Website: crate-barrel
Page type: cross-sells
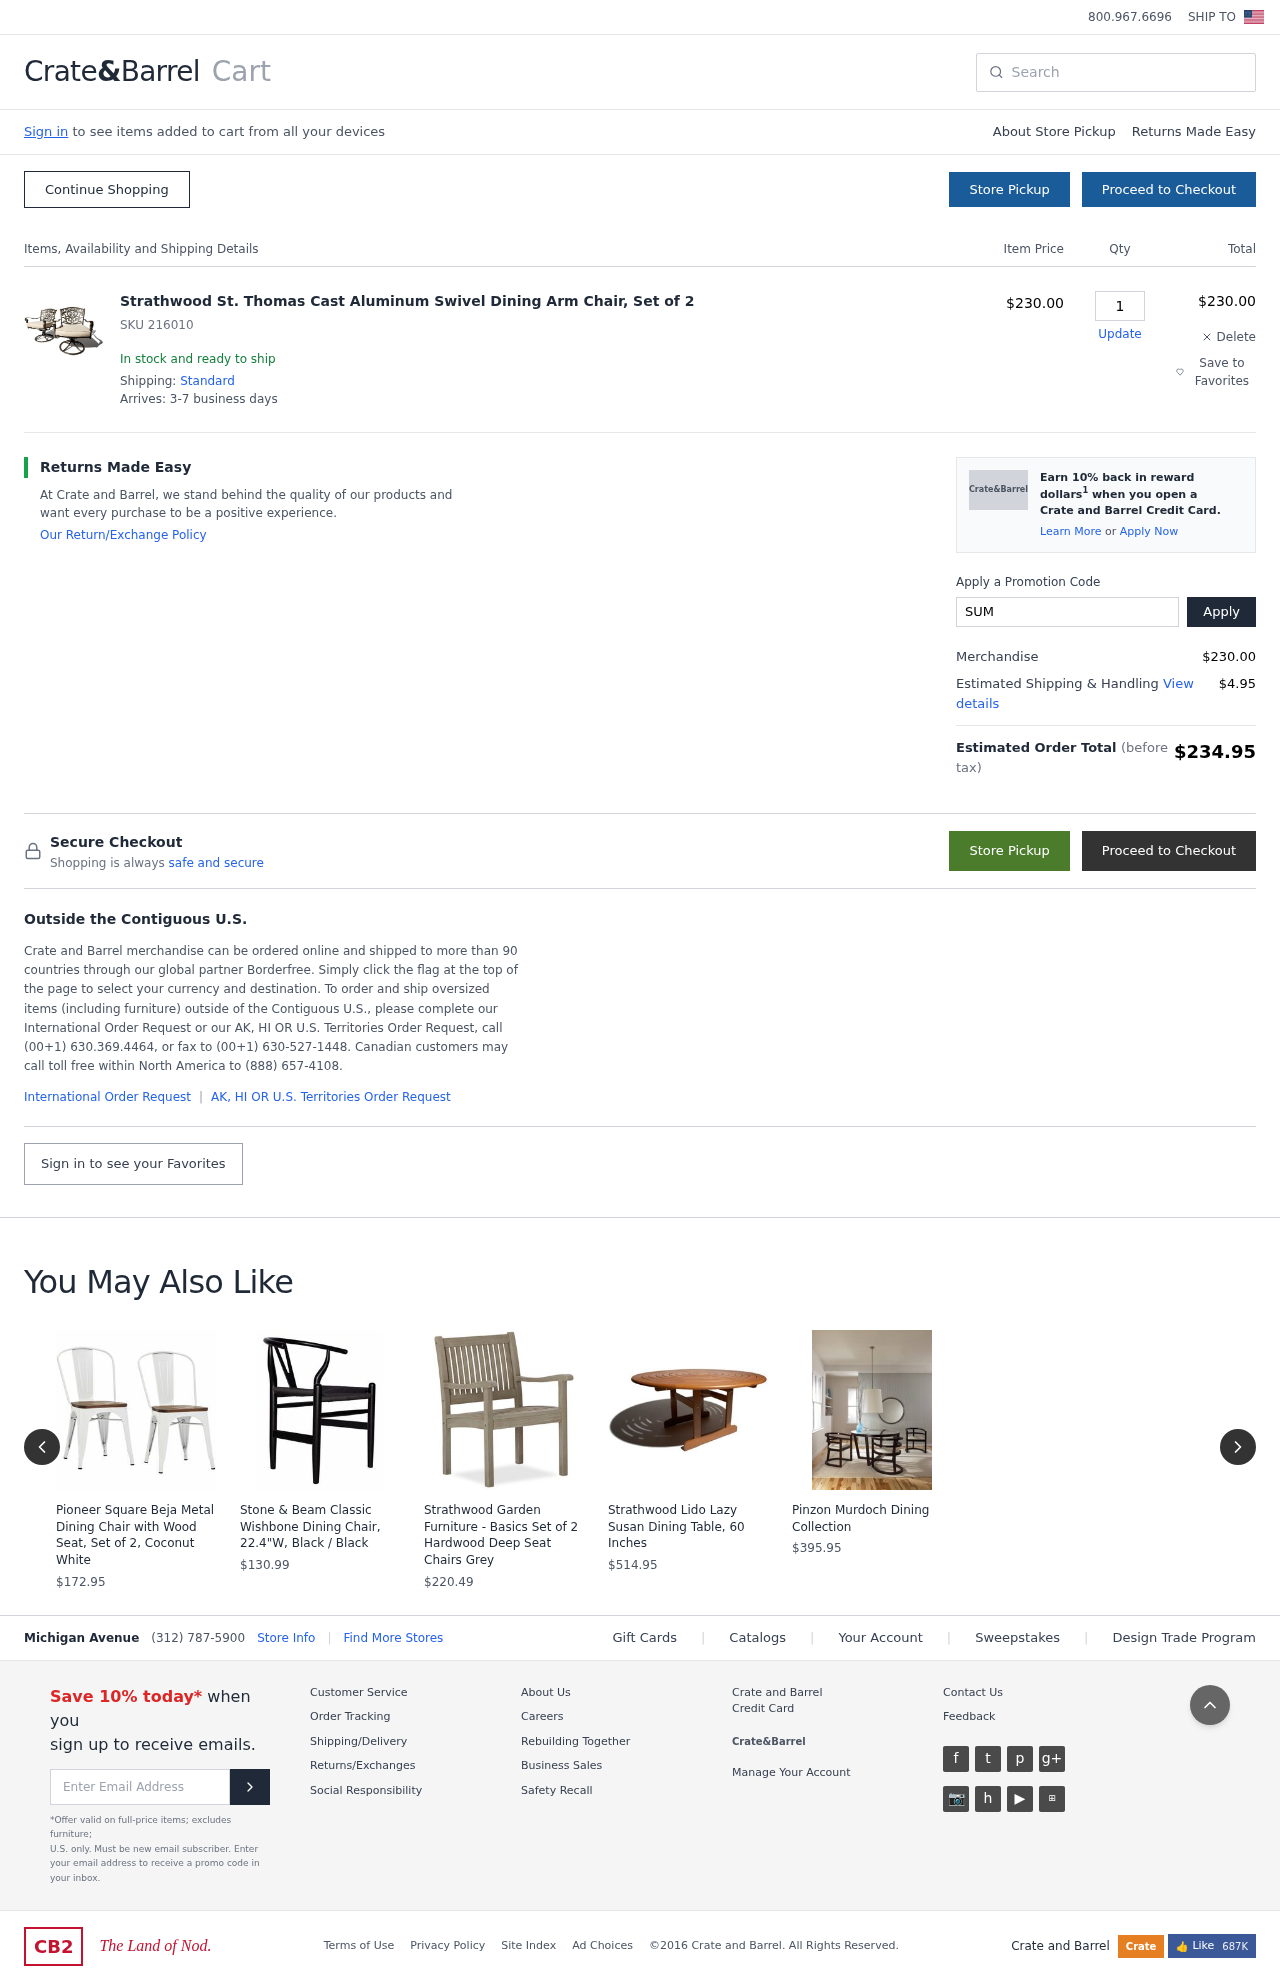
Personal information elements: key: PII_PROMO_CODE
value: SUMMER82
Product elements: key: PRODUCT1_NAME
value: Strathwood St. Thomas Cast Aluminum Swivel Dining Arm Chair, Set of 2
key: PRODUCT1_PRICE
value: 230
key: PRODUCT1_QUANTITY
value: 1
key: PRODUCT2_NAME
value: Pioneer Square Beja Metal Dining Chair with Wood Seat, Set of 2, Coconut White
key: PRODUCT2_PRICE
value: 172.95
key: PRODUCT3_NAME
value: Stone & Beam Classic Wishbone Dining Chair, 22.4"W, Black / Black
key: PRODUCT3_PRICE
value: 130.99
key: PRODUCT4_NAME
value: Strathwood Garden Furniture - Basics Set of 2 Hardwood Deep Seat Chairs Grey
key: PRODUCT4_PRICE
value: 220.49
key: PRODUCT5_NAME
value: Strathwood Lido Lazy Susan Dining Table, 60 Inches
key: PRODUCT5_PRICE
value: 514.95
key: PRODUCT6_NAME
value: Pinzon Murdoch Dining Collection
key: PRODUCT6_PRICE
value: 395.95
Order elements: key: ORDER_SKU
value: SKU 216010
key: ORDER_ITEM_TOTAL
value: $230.00
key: ORDER_SUBTOTAL
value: $230.00
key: ORDER_SHIPPING_COST
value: $4.95
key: ORDER_TOTAL
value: $234.95
Search elements: key: HEADER_SEARCH
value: Search